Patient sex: M
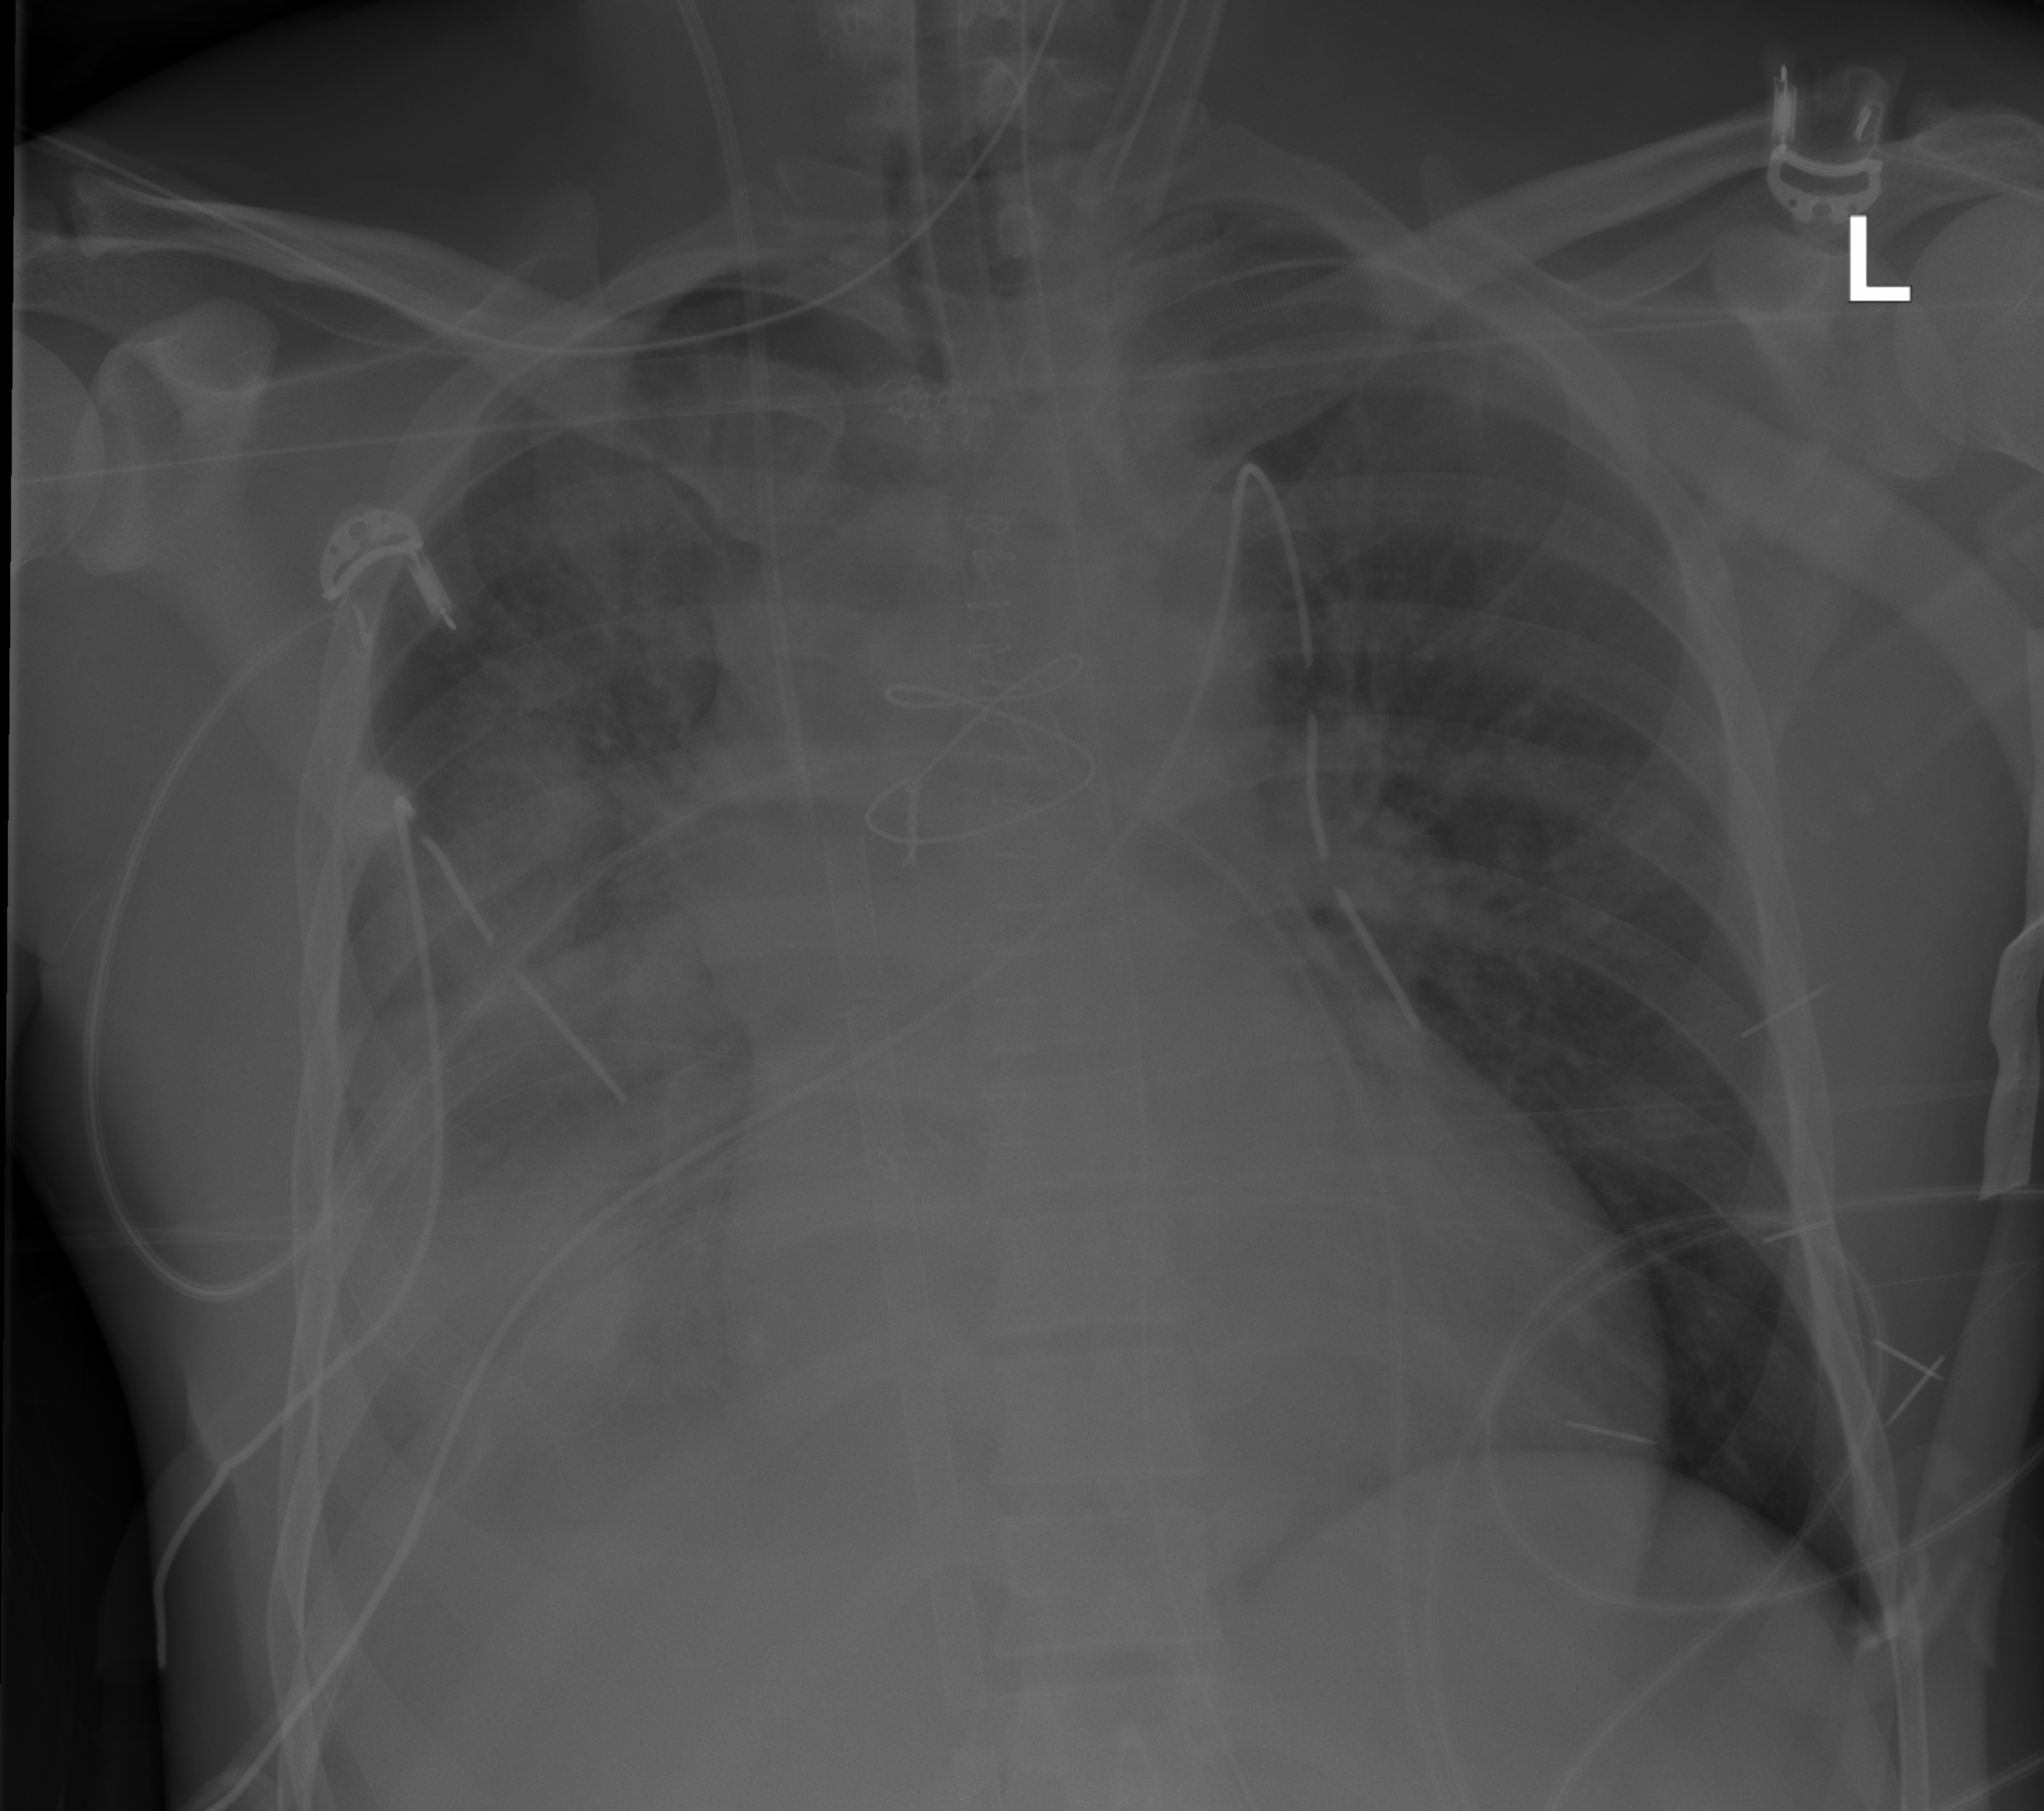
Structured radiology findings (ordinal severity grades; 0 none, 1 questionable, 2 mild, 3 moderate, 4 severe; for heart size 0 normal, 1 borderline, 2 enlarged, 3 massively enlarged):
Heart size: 2
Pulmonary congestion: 2
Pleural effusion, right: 2
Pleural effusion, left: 0
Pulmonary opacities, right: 3
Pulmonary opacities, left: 0
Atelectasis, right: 3
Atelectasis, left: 0